Interaction volume radius: 10 \u00c5
Interaction volume height: 20 \u00c5
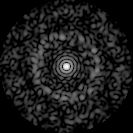
Disorder parameter: 0.8373